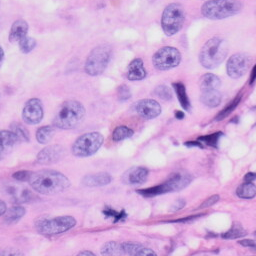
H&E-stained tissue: Skin